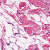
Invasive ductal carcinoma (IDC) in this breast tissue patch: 0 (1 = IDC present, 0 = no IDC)